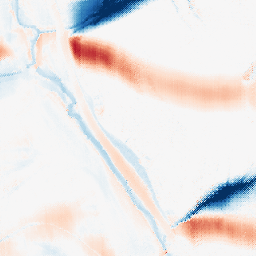
Category: morphological
Decomposition family: morphological_ellipse
Decomposition parameters: operation: average
width: 50
height: 10
Upsampling method: regularized
Upsampling parameters: scale: 4
lambda_reg: 0.1
Upsampling scale: 4